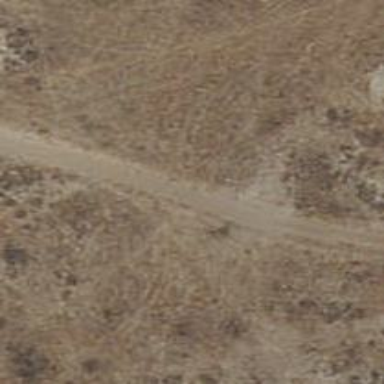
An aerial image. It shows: Dirt track road.